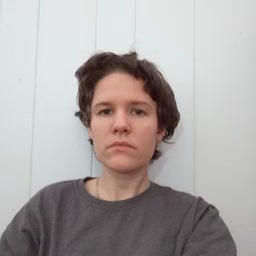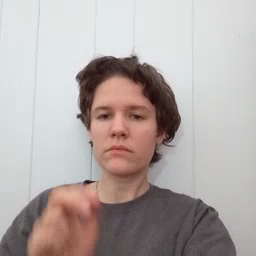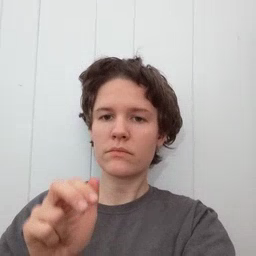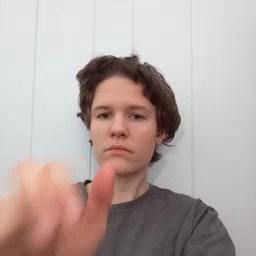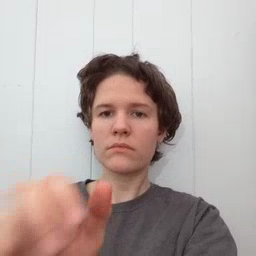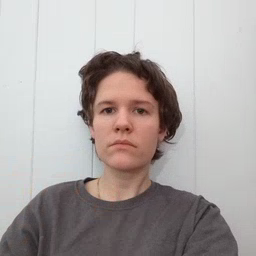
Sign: ride